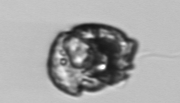
Label: Proterythropsis